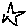
Label: star